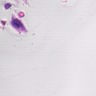
Metastatic tissue present: no